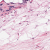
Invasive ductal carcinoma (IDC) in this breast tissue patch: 1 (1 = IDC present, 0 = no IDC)